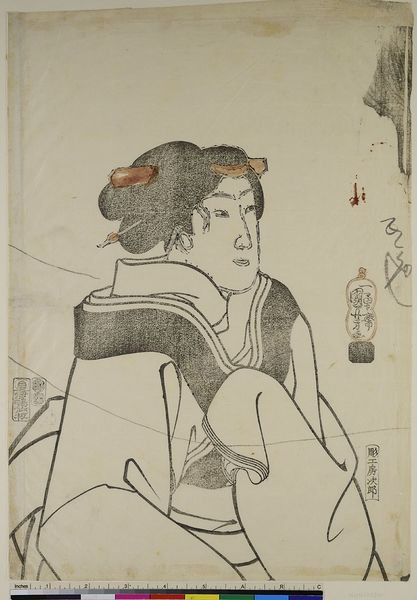
Titel: Probedruck: Weibliche Halbfigur, aus: Die erste Pflaume (Ume no Sakigake)
Künstler: Utagawa Kuniyoshi
Standort: Hamburg
Institution: Museum für Kunst und Gewerbe Hamburg
Schlagwörter: frau, portrait, holzschnitt, druckgraphik, druckgrafik, zeit, schwarzlinienschnitt, edo, reproduktionen, druckerzeugnisse, schwarzdruck, porträt, hüftbild, schwarzliniendruck, schwarzlinientechnik